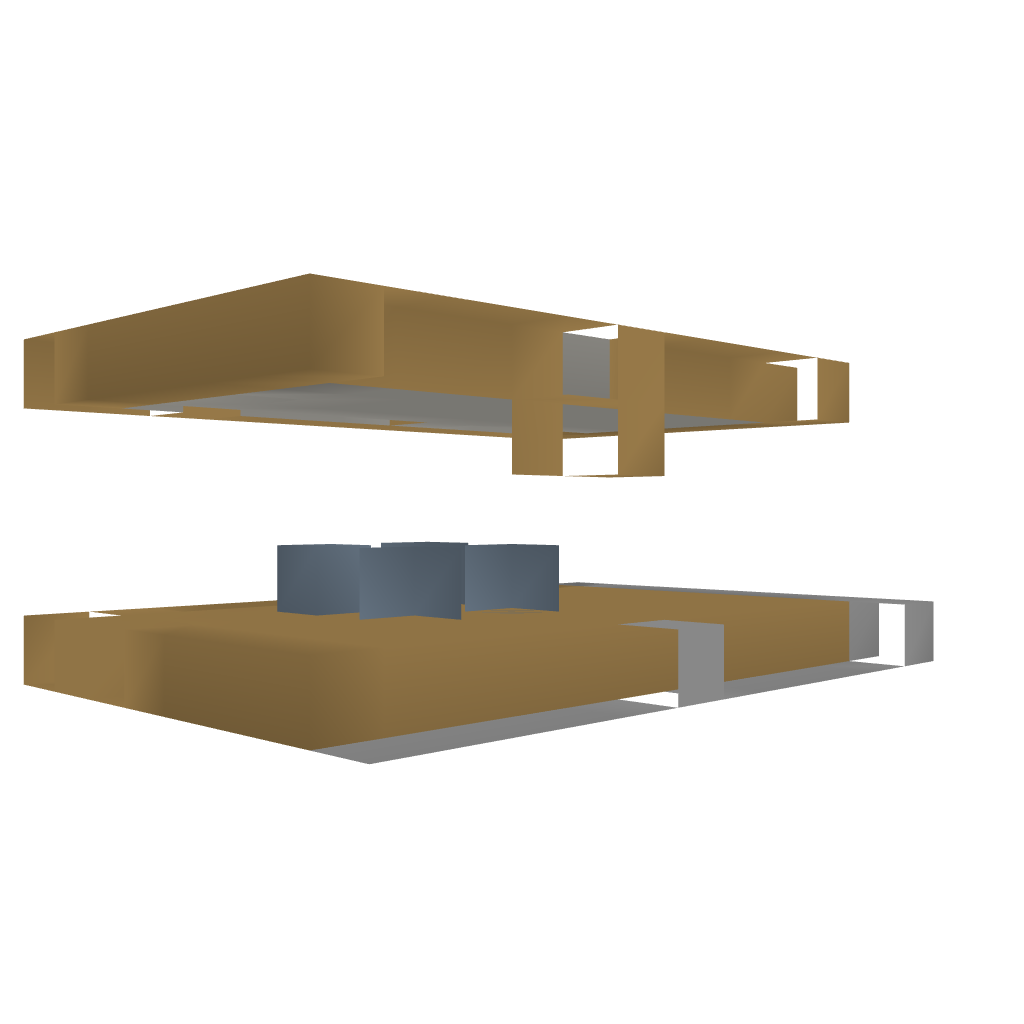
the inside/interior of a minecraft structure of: Schoolhouse